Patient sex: M
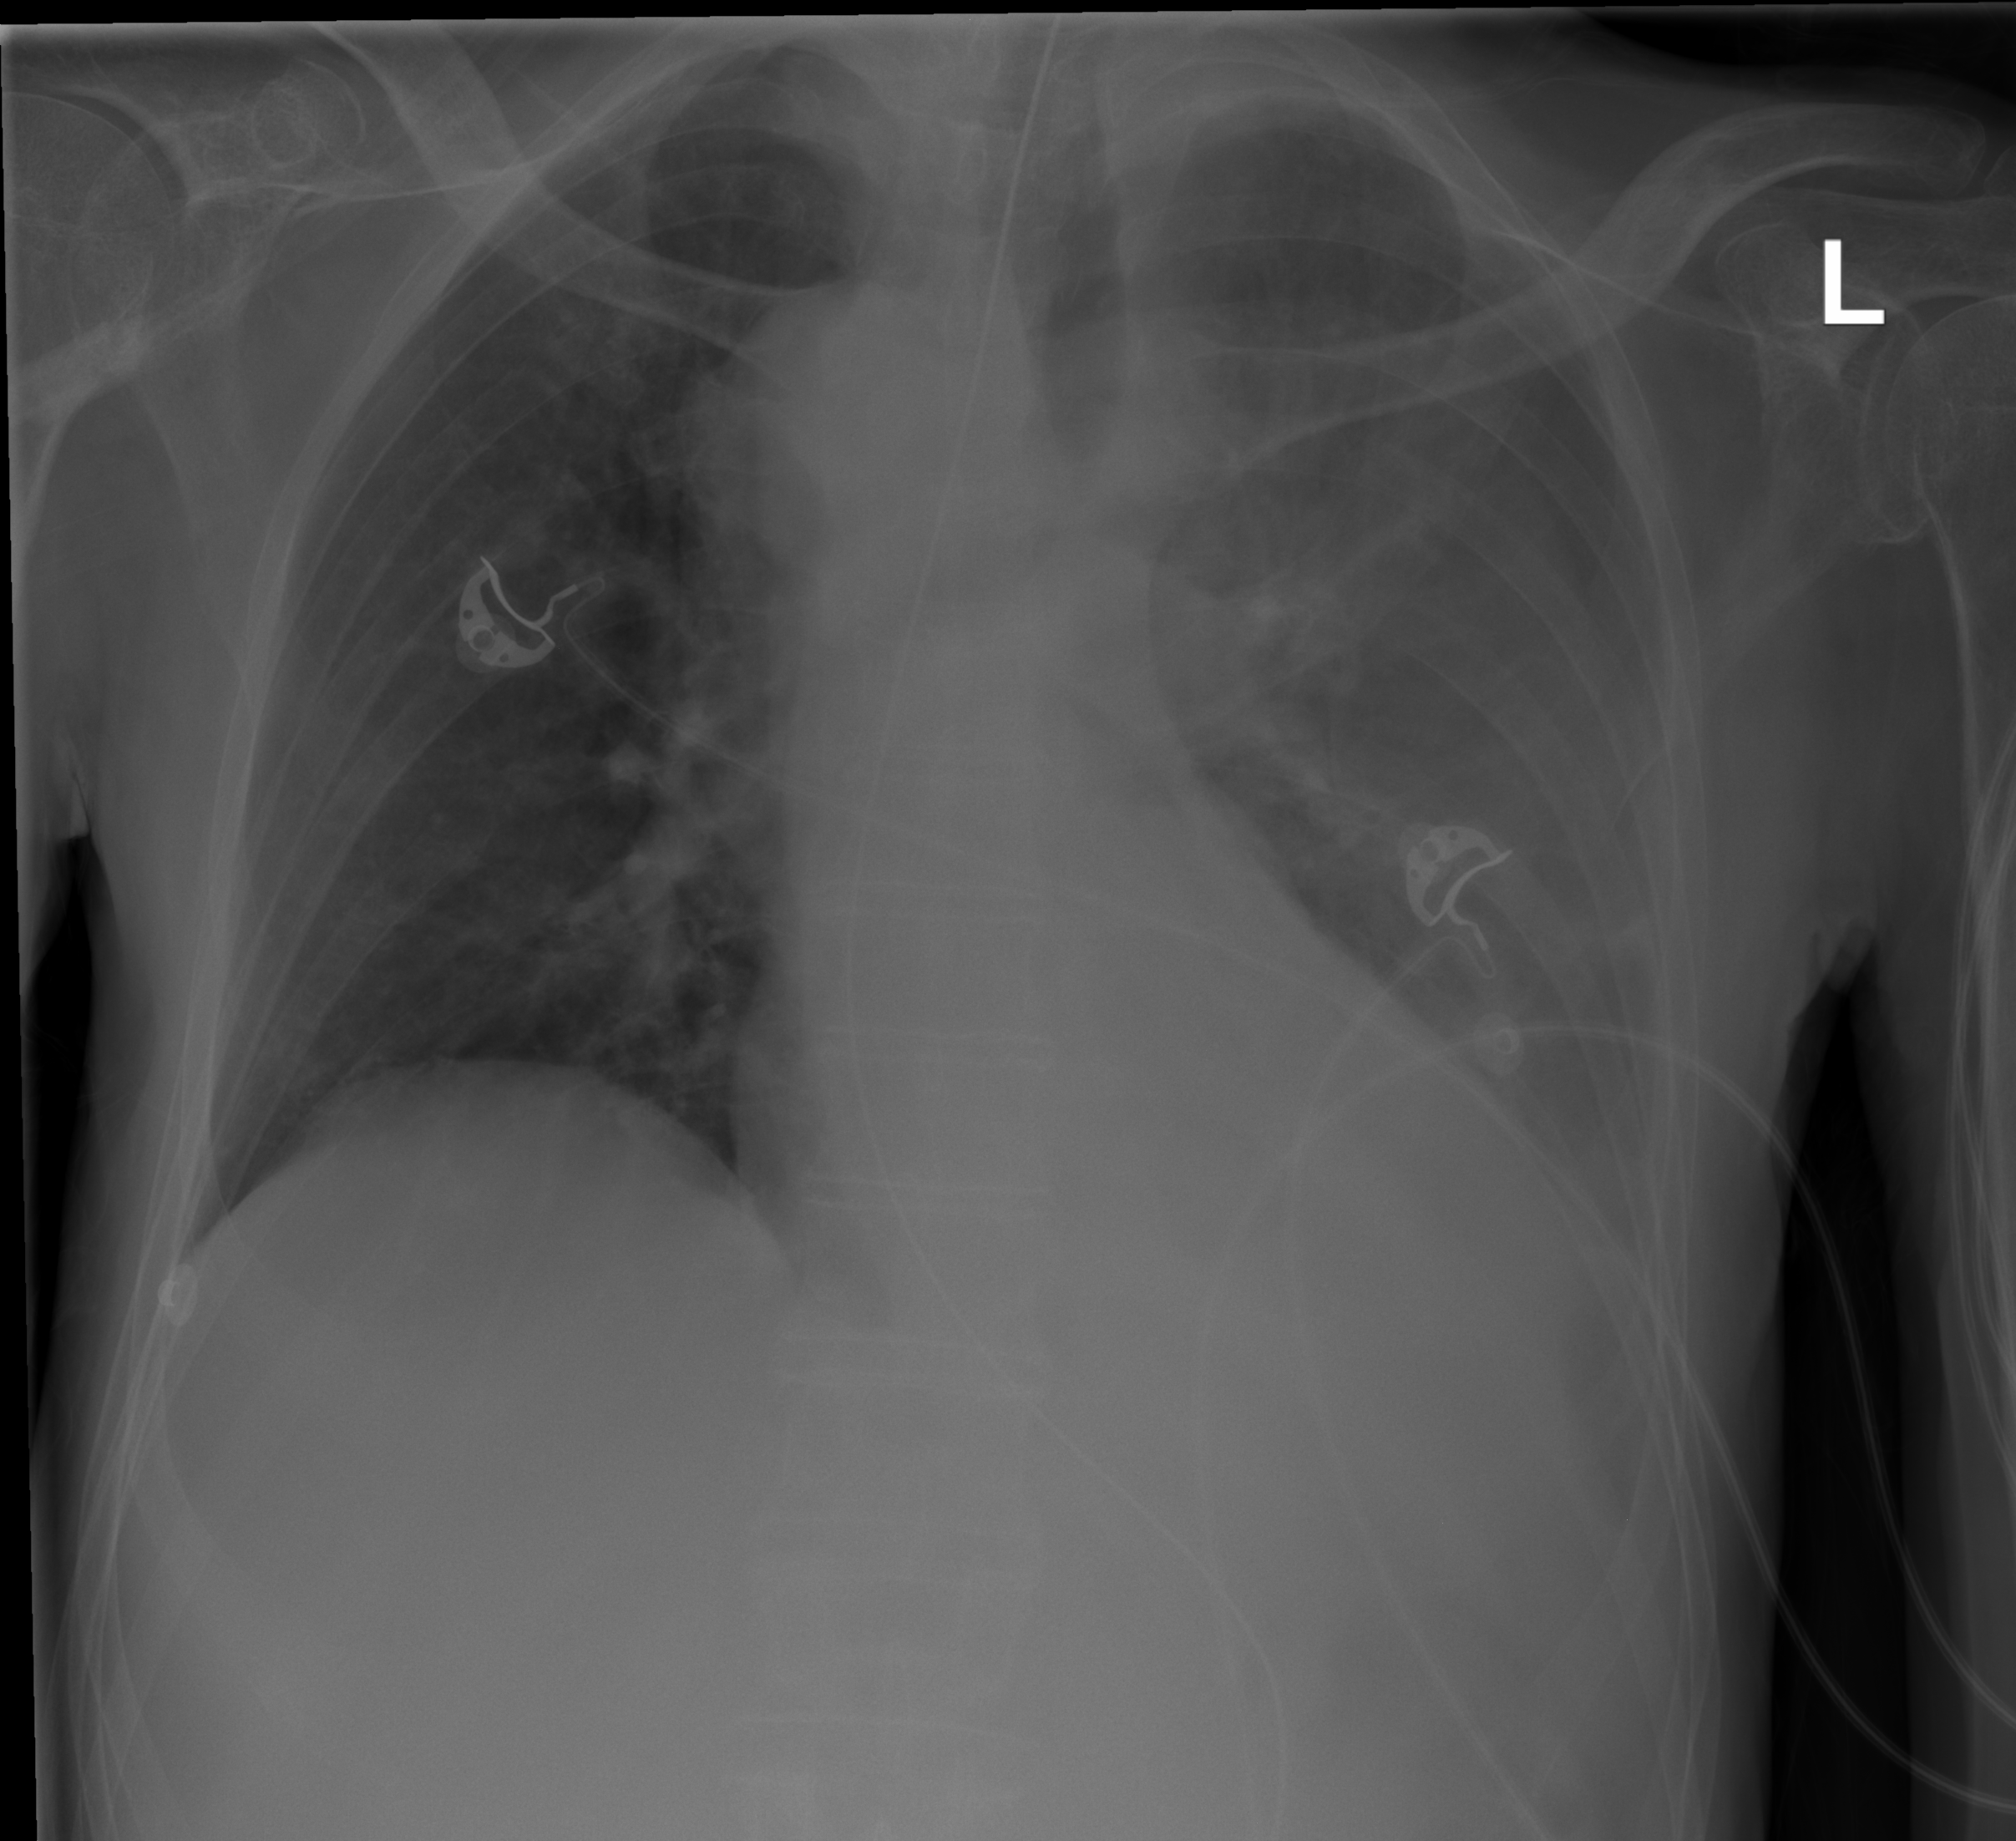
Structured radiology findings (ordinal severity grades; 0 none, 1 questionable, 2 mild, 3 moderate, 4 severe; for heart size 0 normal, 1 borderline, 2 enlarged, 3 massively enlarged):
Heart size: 0
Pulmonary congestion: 0
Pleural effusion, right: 0
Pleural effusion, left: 3
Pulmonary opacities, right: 0
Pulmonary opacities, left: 2
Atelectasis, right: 0
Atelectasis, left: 0